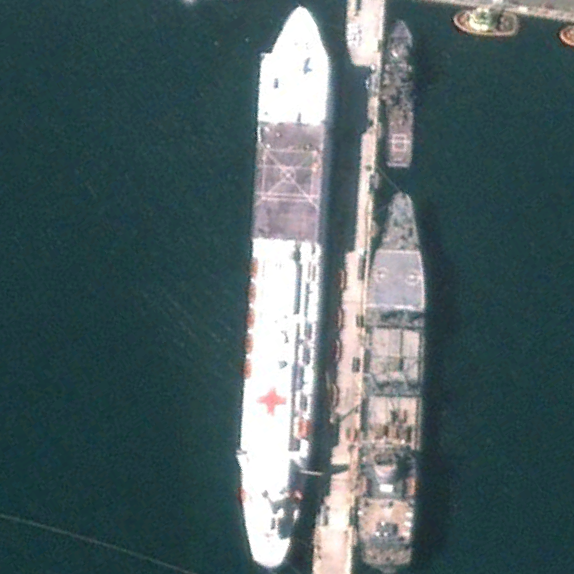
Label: civil